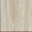
Piece: xx